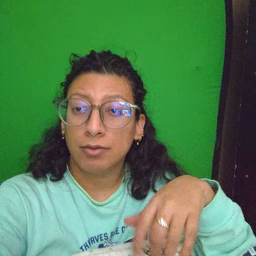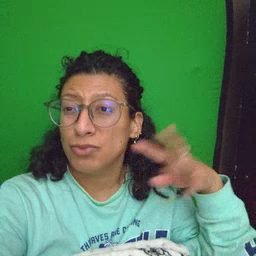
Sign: noisy